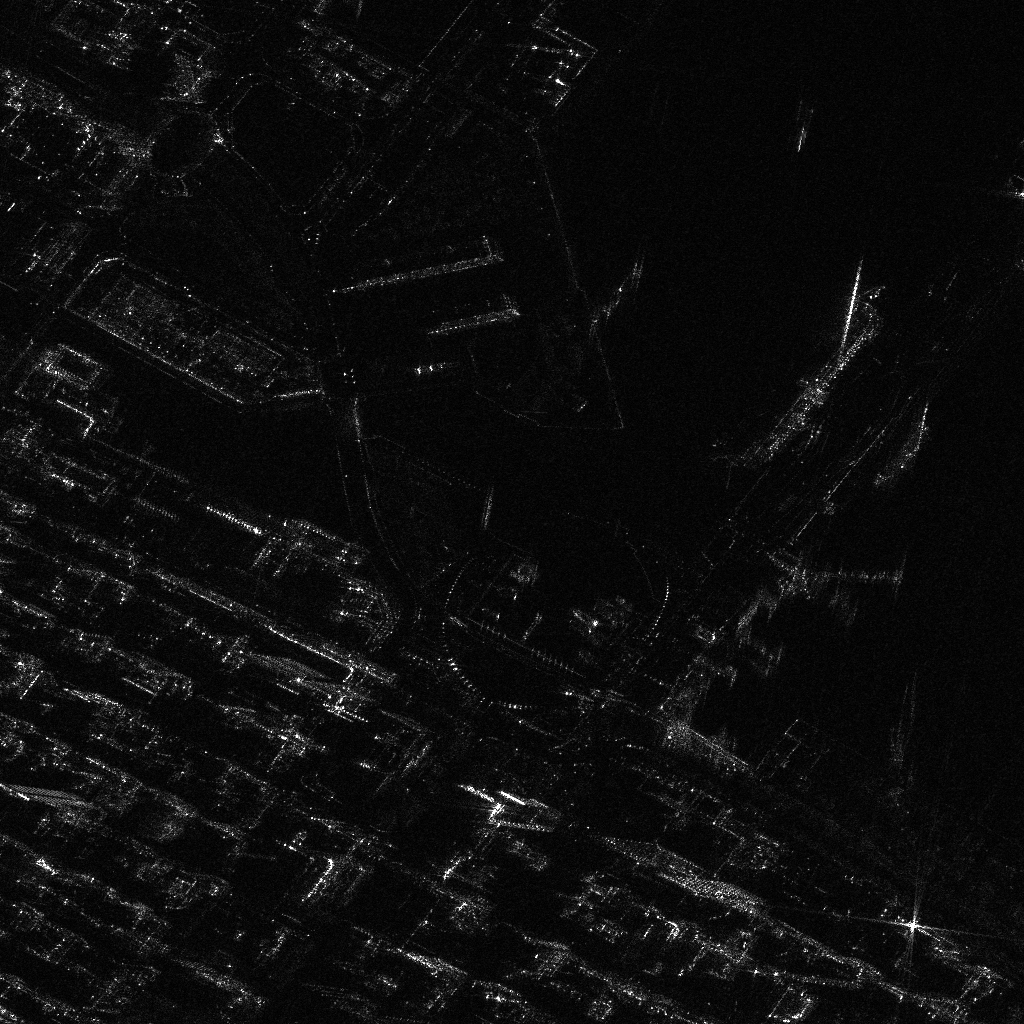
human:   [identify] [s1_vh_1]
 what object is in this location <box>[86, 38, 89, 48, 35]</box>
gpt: <ref>1 large container at the right</ref>